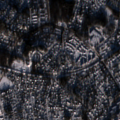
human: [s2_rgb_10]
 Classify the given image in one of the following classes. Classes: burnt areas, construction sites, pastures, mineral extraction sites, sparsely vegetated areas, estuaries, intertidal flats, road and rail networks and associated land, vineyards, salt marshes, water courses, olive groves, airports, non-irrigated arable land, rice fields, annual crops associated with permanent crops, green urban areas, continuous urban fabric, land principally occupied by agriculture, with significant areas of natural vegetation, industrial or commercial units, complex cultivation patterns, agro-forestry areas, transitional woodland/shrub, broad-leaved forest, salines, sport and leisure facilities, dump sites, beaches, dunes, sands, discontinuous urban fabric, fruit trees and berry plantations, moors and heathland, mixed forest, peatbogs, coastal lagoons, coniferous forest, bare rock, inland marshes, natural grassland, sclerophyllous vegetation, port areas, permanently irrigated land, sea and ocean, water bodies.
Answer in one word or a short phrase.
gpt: discontinuous urban fabric, industrial or commercial units